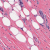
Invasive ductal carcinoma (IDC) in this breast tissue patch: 1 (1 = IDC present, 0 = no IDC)